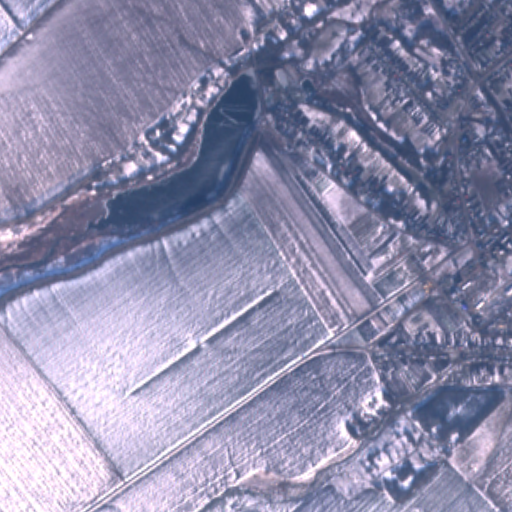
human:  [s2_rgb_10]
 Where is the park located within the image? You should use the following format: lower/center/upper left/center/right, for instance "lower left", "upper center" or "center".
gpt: The park is located in the upper right of the image.
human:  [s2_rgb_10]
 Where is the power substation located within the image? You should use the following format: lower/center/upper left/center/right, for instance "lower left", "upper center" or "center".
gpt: The power substation is located in the upper right of the image.
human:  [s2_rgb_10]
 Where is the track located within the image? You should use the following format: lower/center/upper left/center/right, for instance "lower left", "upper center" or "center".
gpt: There is no track in the image.